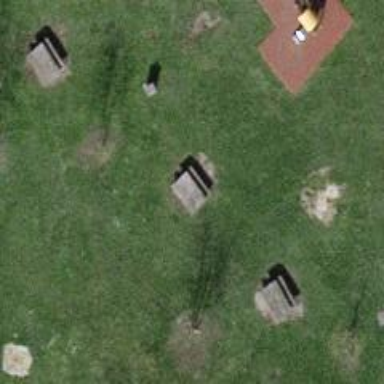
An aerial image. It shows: Picnic table located in leisure land area.